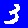
Digit: 3